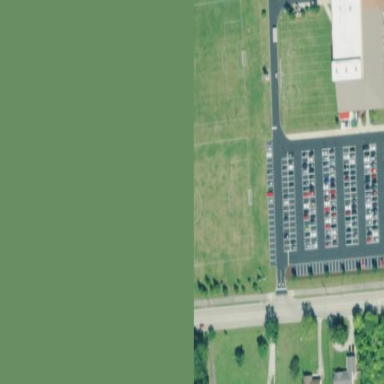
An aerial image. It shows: Soccer pitch for leisureland activities.